Question: I recently started working with Twitter's Bootstrap.
How can I put a div (#3) next to other divs (#1 and #2) so that the div on the right is as high/big as the other two divs vertically.

My code so far:
'''
<div class="row">
<div class="form-group col-md-8">
<label for="1">1</label>
<input type="text" id="1" class="form-control" placeholder="1">
</div>
<div class="form-group col-md-8">
<label for="2">2</label>
<textarea id="2" class="form-control" rows="10"></textarea>
</div>
<div class="col-md-4">
<img src="http://placehold.it/250x250&text=Map" />
<input type="text" id="geo" class="form-control" placeholder="3">
</div>
</div>
'''
I started a fiddle here: <URL>
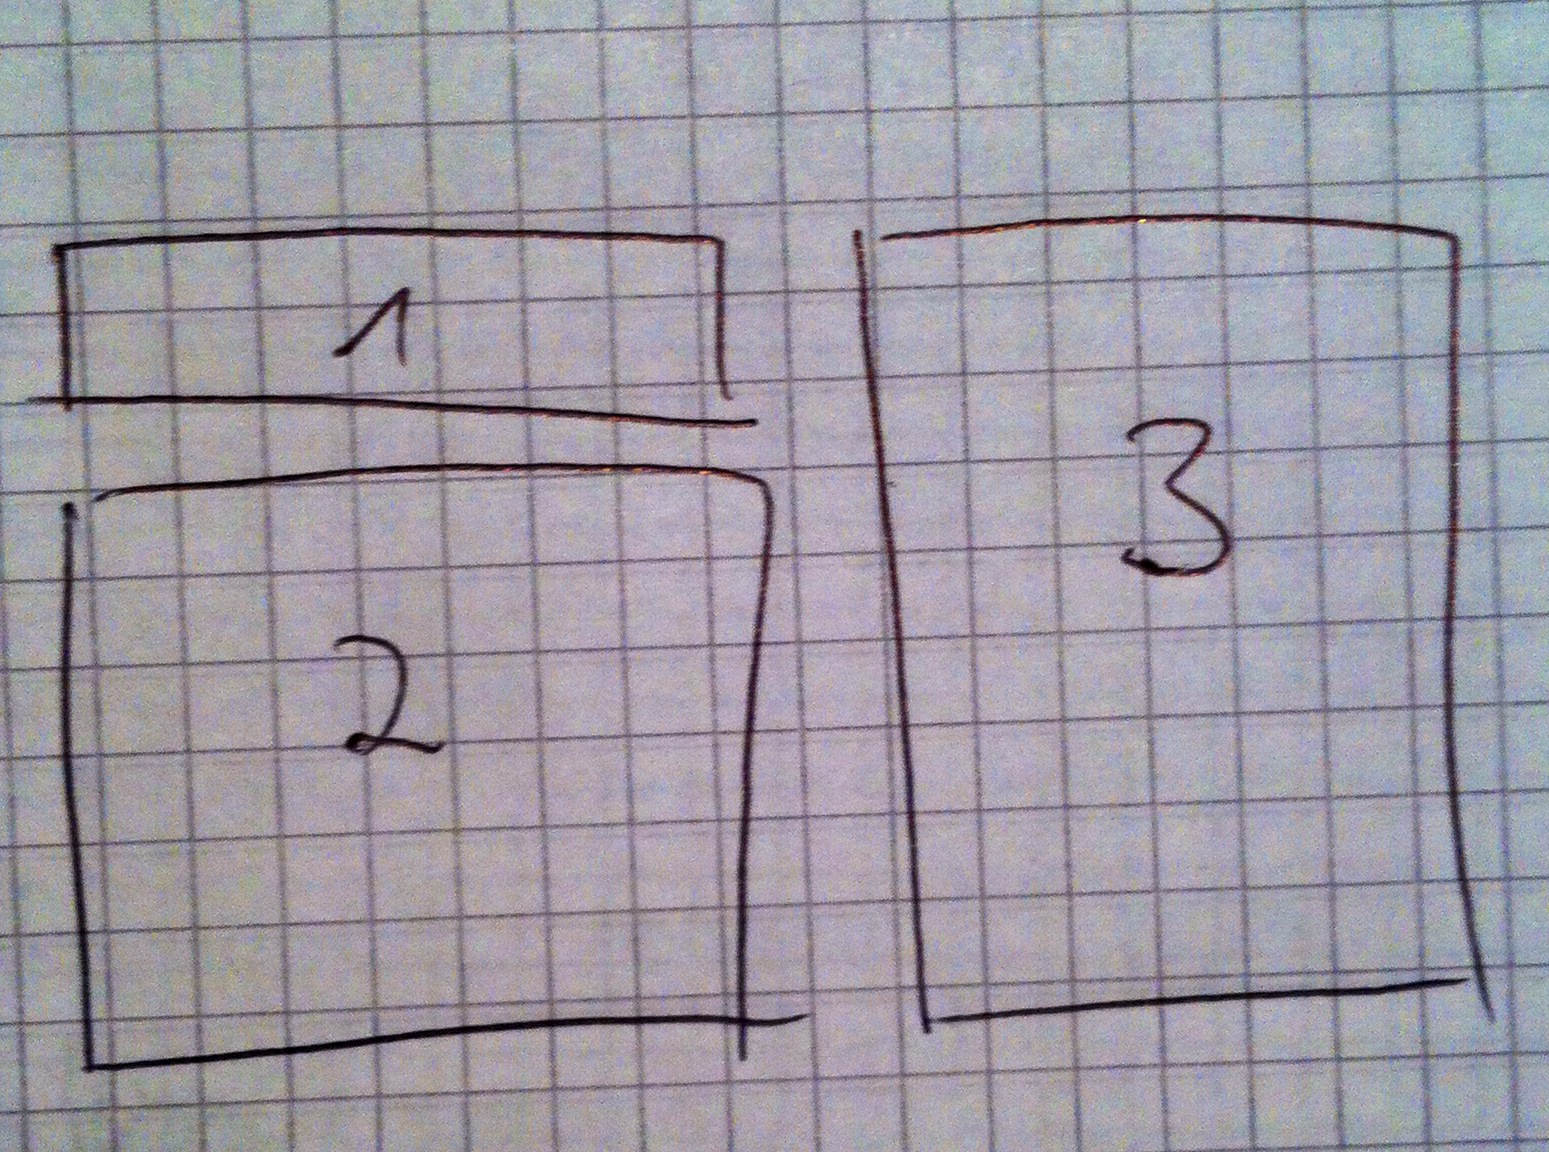
Answer: Theres a more semantic way of doing this (only posting this as i found this question looking for a solution)
First you need to understand the basics of the grid system then the implementation is pretty simple, just set up two divs next to each other in a row, then but a row with two divs inside one of those divs. Example:
'''
<div class="container">
<div class="row">
<div class="col-lg-6">
</div>
<div class="col-lg-6">
<div class="row">
<div class="col-lg-12">
</div>
<div class="col-lg-12">
</div>
</div>
</div>
</div>
<div>
'''
producing something like: